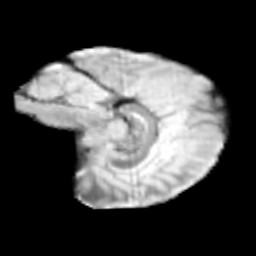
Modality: T2w
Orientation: sagittal
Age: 10
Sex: male
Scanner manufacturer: siemens
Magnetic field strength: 3 T
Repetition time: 3.8 s
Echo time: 0.07 s